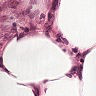
Metastatic tissue present: no